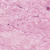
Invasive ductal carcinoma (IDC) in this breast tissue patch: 0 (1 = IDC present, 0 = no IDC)